Field crop: maize
Growth stage: 1
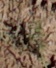
Species: lolium